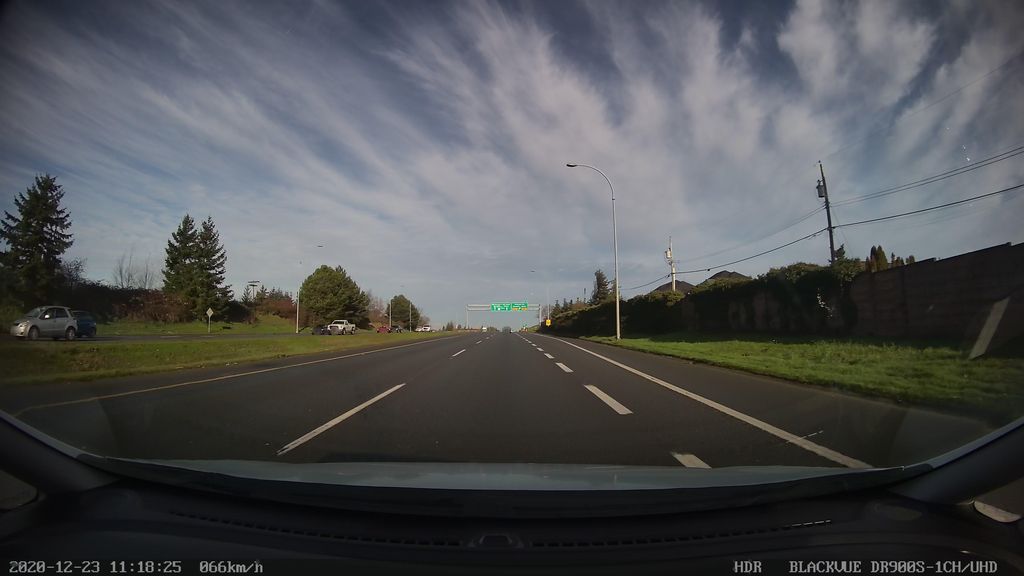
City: victoria